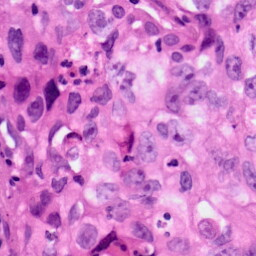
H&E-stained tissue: Lung